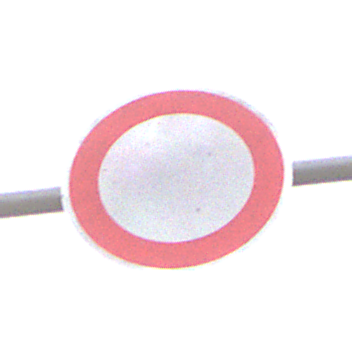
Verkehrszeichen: VerbotFahrzeugeAllerArt
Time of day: Midday
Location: Outdoor (Nature)
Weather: PartlyCloudy
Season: NotSpecified
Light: Natural